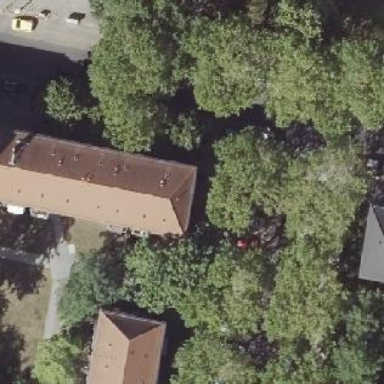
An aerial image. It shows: Hipped roof on apartment building.